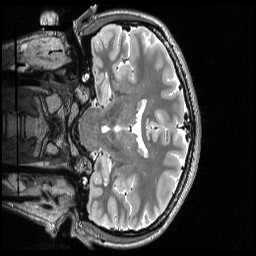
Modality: T2w
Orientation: coronal
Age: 21
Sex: female
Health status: healthy
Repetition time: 3.2 s
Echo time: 0.563 s